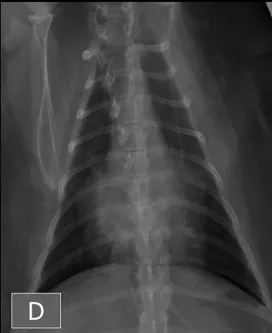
After 1 month An ill-defined unstructured interstitial lung pattern (blue arrows) and thin interlobar fissures (white arrows) consistent with mild pleural effusion are present at presentation. Mild cardiomegaly and subjectively enlarged pulmonary vessels are also noted (blue stars). After 1 month, the pulmonary pattern and interlobar fissures have resolved, and the cardiac silhouette and pulmonary vessels have decreased in size. On (A,C), a large amount of fat is visible around the apex of the cardiac silhouette (white stars).
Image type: radiology (x_ray)